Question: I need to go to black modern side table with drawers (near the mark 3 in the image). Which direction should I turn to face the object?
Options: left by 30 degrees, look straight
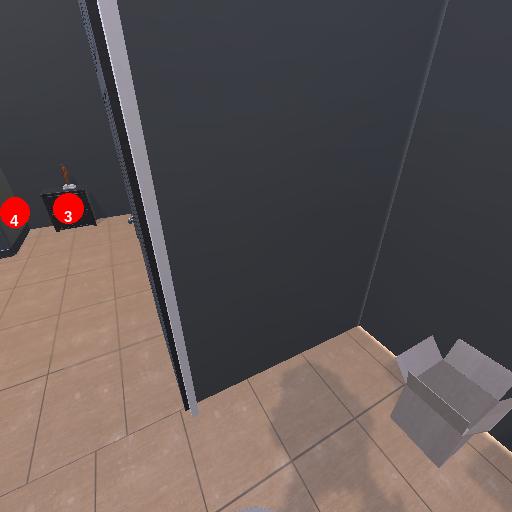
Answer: left by 30 degrees